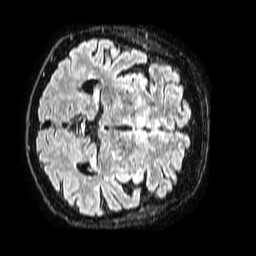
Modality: FLAIR
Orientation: axial
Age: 67
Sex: female
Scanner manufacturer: philips
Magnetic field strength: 1.5 T
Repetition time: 4.8 s
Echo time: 0.3 s